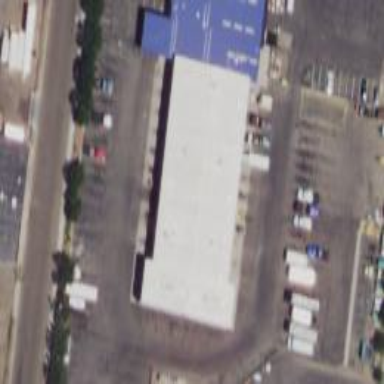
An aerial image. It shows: Warehouse building.